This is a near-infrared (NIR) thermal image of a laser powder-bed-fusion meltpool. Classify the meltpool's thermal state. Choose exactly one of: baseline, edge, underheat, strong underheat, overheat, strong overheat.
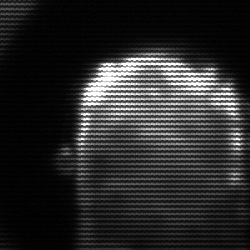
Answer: baseline